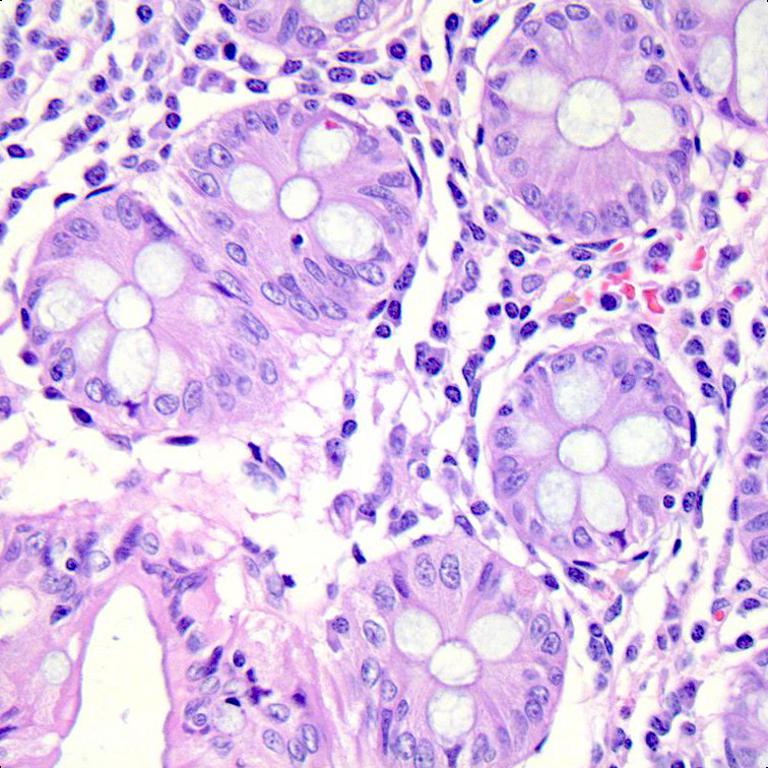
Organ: colon
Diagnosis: benign